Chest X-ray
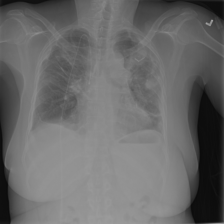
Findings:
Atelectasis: negative
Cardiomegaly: negative
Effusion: negative
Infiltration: negative
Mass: negative
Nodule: negative
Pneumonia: negative
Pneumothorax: negative
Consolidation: negative
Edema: negative
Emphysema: negative
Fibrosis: negative
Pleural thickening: negative
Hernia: negative